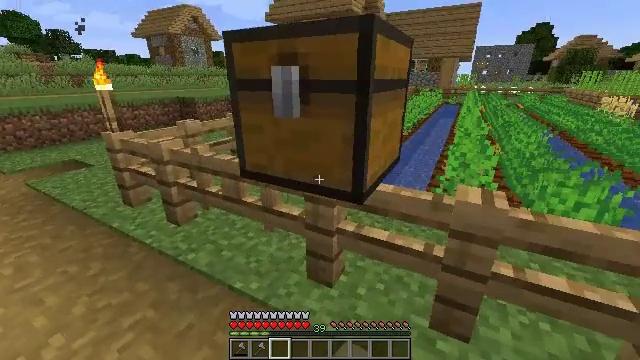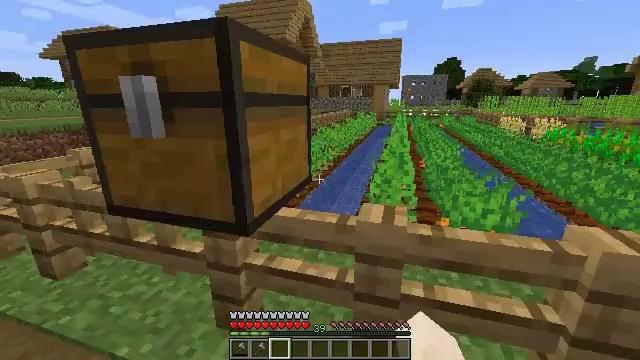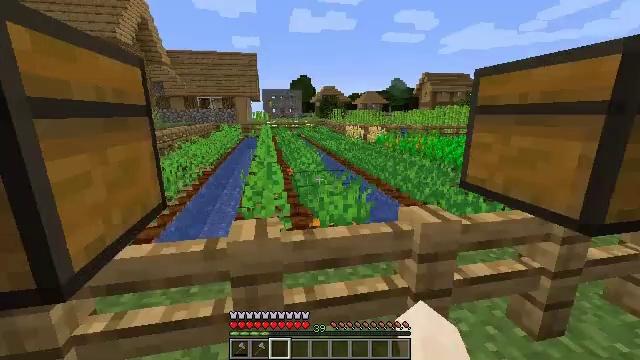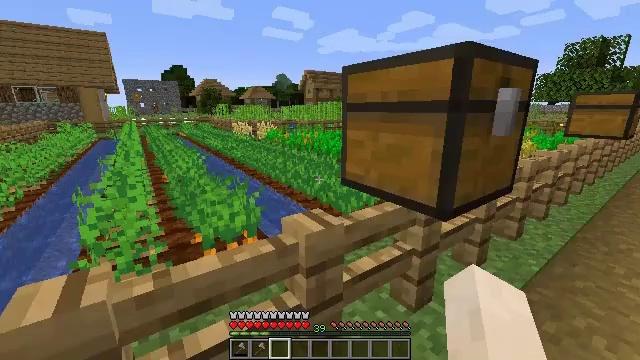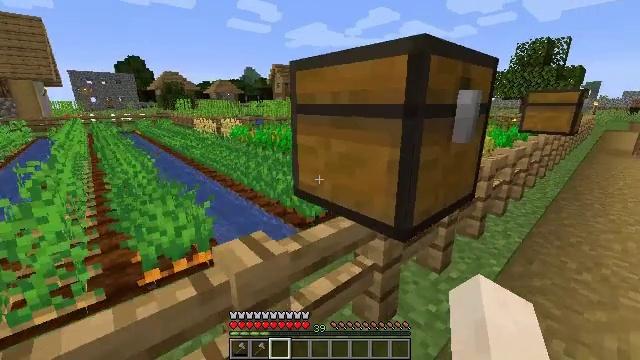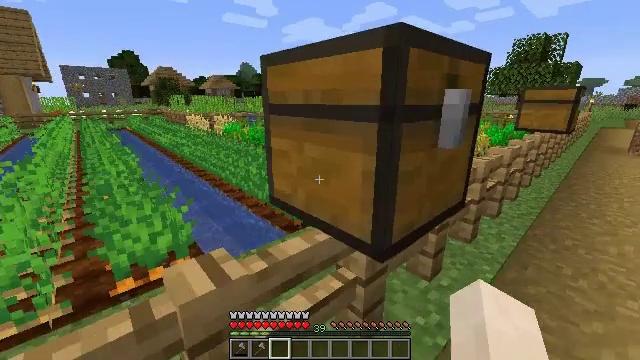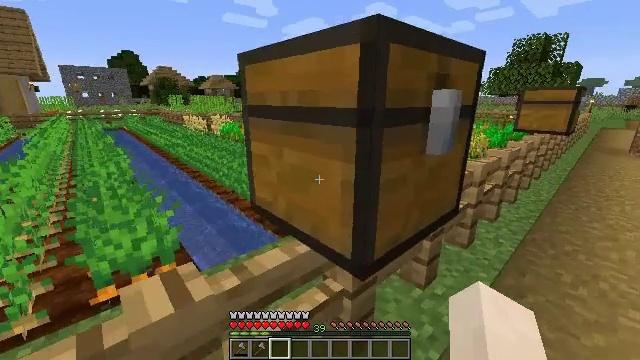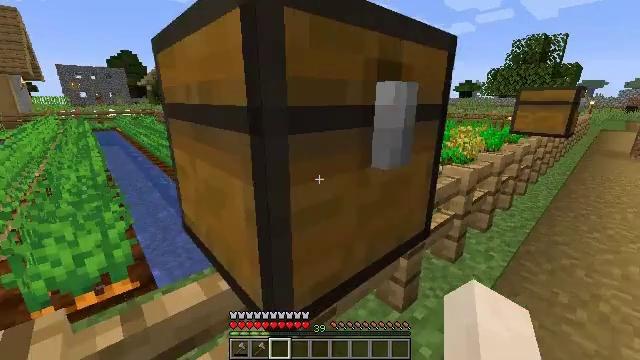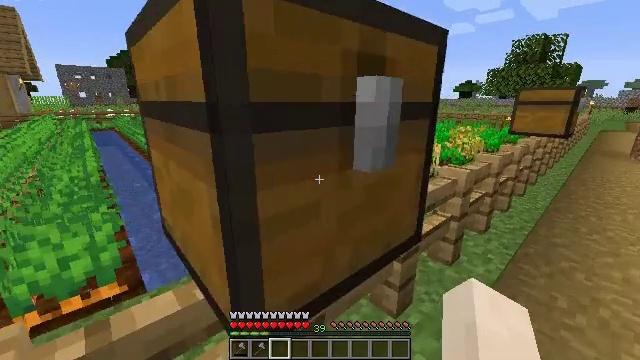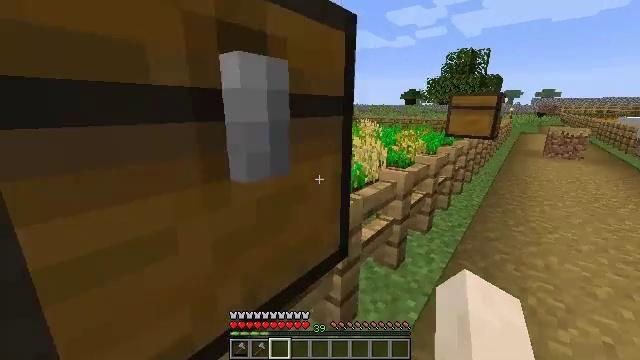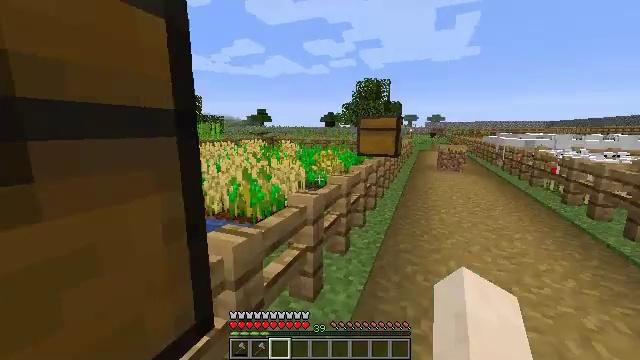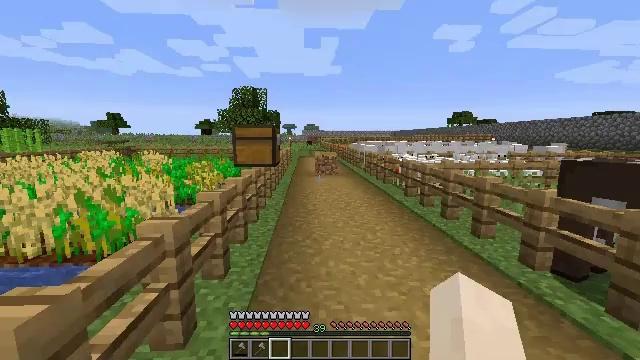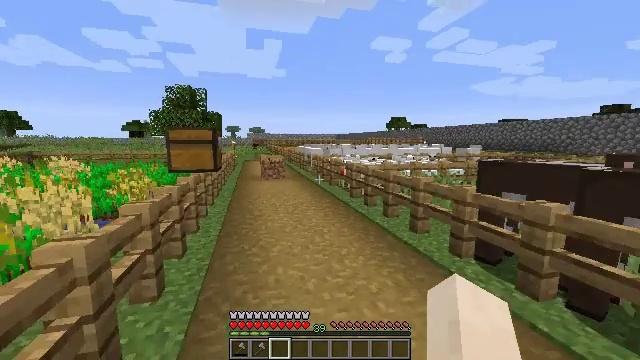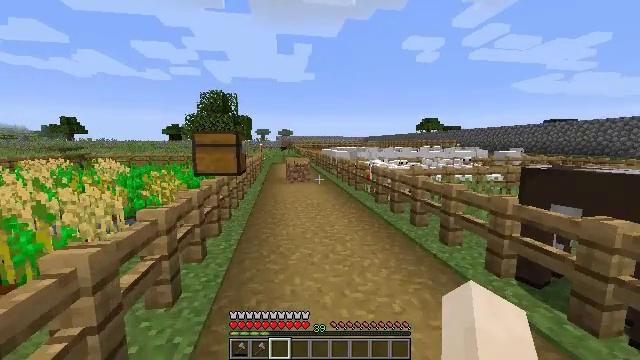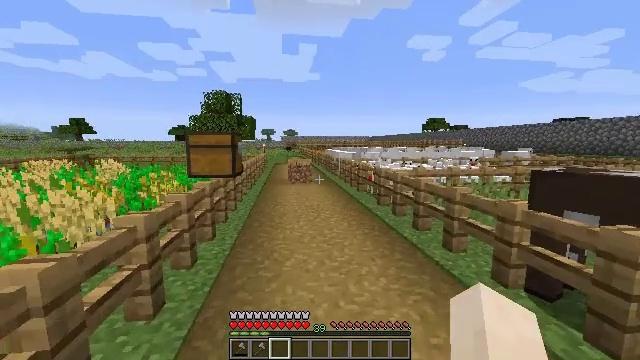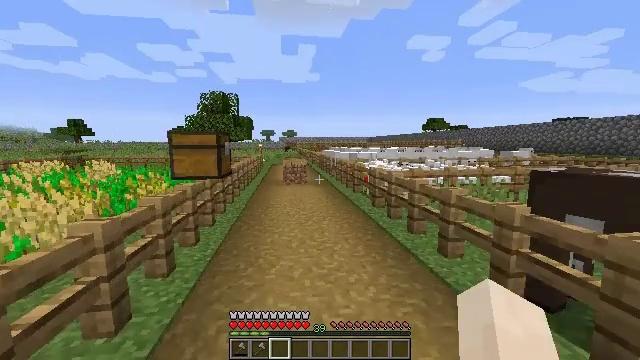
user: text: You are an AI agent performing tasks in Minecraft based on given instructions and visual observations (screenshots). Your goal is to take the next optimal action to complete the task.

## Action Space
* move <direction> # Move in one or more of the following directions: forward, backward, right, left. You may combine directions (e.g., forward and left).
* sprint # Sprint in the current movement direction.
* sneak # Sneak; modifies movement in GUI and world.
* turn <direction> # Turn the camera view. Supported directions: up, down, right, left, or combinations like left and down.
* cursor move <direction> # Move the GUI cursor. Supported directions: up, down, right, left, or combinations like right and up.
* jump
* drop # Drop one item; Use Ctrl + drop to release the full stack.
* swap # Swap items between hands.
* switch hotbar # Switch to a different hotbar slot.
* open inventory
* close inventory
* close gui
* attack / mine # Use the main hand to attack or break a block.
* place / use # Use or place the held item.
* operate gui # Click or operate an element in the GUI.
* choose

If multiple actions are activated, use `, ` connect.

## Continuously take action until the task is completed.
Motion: motion action
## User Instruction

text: Break the oak fence gate to collect it.
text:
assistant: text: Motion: move forward and move right, turn right and up
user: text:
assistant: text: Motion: move forward and move right, turn right and up
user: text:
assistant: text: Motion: move forward and move right, turn right
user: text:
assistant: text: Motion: move forward and move right, turn right
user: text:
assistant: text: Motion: move forward and move right
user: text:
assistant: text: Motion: move forward and move right
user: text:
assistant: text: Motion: move forward and move right
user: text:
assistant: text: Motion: move forward and move right
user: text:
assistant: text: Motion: move forward and move right, turn right and up
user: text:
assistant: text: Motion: move forward and move right, turn right and up
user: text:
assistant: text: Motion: move forward and move right, turn right and up
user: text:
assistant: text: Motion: move forward and move right, turn right
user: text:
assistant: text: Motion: move forward and move right, turn left
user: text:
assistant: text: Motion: move forward and move right, turn left
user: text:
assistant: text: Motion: move forward and move right
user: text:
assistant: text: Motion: move forward and move right
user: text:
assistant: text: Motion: move forward
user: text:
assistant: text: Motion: move forward
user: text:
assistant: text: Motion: move forward
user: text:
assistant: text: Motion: move forward
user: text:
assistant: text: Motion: move forward
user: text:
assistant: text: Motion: move forward
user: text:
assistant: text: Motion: move forward
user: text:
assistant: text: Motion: move forward
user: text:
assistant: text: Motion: move forward
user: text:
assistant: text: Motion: move forward
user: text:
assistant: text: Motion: move forward, jump
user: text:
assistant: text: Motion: move forward, jump
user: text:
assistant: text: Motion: move forward, jump
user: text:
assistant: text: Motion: move forward, jump